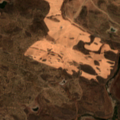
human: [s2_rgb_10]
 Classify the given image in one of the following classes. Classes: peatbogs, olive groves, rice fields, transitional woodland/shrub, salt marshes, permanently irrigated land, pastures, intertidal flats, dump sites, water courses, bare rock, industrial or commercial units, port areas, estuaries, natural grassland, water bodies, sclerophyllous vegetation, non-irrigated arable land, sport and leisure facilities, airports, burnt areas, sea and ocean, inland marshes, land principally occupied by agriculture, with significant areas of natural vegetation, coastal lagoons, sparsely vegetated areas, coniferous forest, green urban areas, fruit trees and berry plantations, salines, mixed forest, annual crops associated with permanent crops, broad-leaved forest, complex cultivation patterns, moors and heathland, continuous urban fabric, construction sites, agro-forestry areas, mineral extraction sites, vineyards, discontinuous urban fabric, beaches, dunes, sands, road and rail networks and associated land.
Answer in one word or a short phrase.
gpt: non-irrigated arable land, pastures, land principally occupied by agriculture, with significant areas of natural vegetation, sclerophyllous vegetation, transitional woodland/shrub